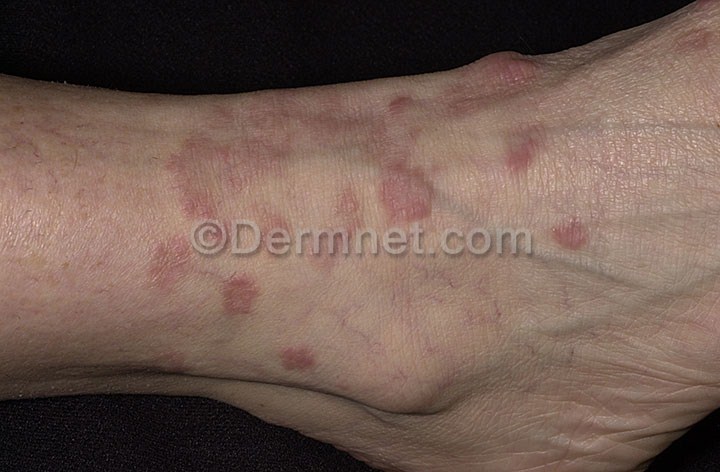
Disease: Psoriasis pictures Lichen Planus and related diseases